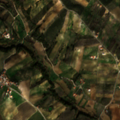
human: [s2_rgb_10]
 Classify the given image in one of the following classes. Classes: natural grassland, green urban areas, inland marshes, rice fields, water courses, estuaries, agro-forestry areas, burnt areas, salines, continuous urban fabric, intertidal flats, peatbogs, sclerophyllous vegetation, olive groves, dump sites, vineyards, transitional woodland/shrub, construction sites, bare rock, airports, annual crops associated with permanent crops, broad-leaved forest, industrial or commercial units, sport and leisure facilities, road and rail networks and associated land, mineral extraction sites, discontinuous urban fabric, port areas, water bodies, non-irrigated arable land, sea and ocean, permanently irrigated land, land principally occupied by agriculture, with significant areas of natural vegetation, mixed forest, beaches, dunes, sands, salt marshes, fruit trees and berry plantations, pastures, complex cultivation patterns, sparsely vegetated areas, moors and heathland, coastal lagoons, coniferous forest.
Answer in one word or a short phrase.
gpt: complex cultivation patterns, land principally occupied by agriculture, with significant areas of natural vegetation